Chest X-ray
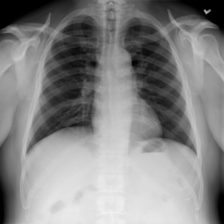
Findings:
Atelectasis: negative
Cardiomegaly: negative
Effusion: negative
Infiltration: negative
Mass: negative
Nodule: negative
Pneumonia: negative
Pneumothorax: negative
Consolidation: negative
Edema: negative
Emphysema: negative
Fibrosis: negative
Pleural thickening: negative
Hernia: negative